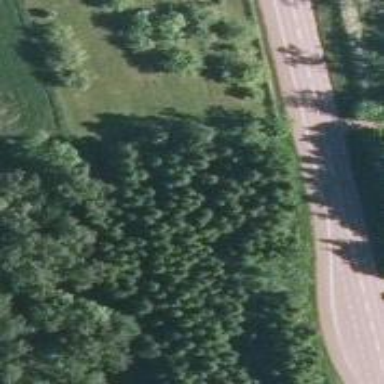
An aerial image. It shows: Forest with evergreen needle-leaved trees.